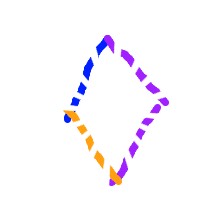
Shape: rhombus